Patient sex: M
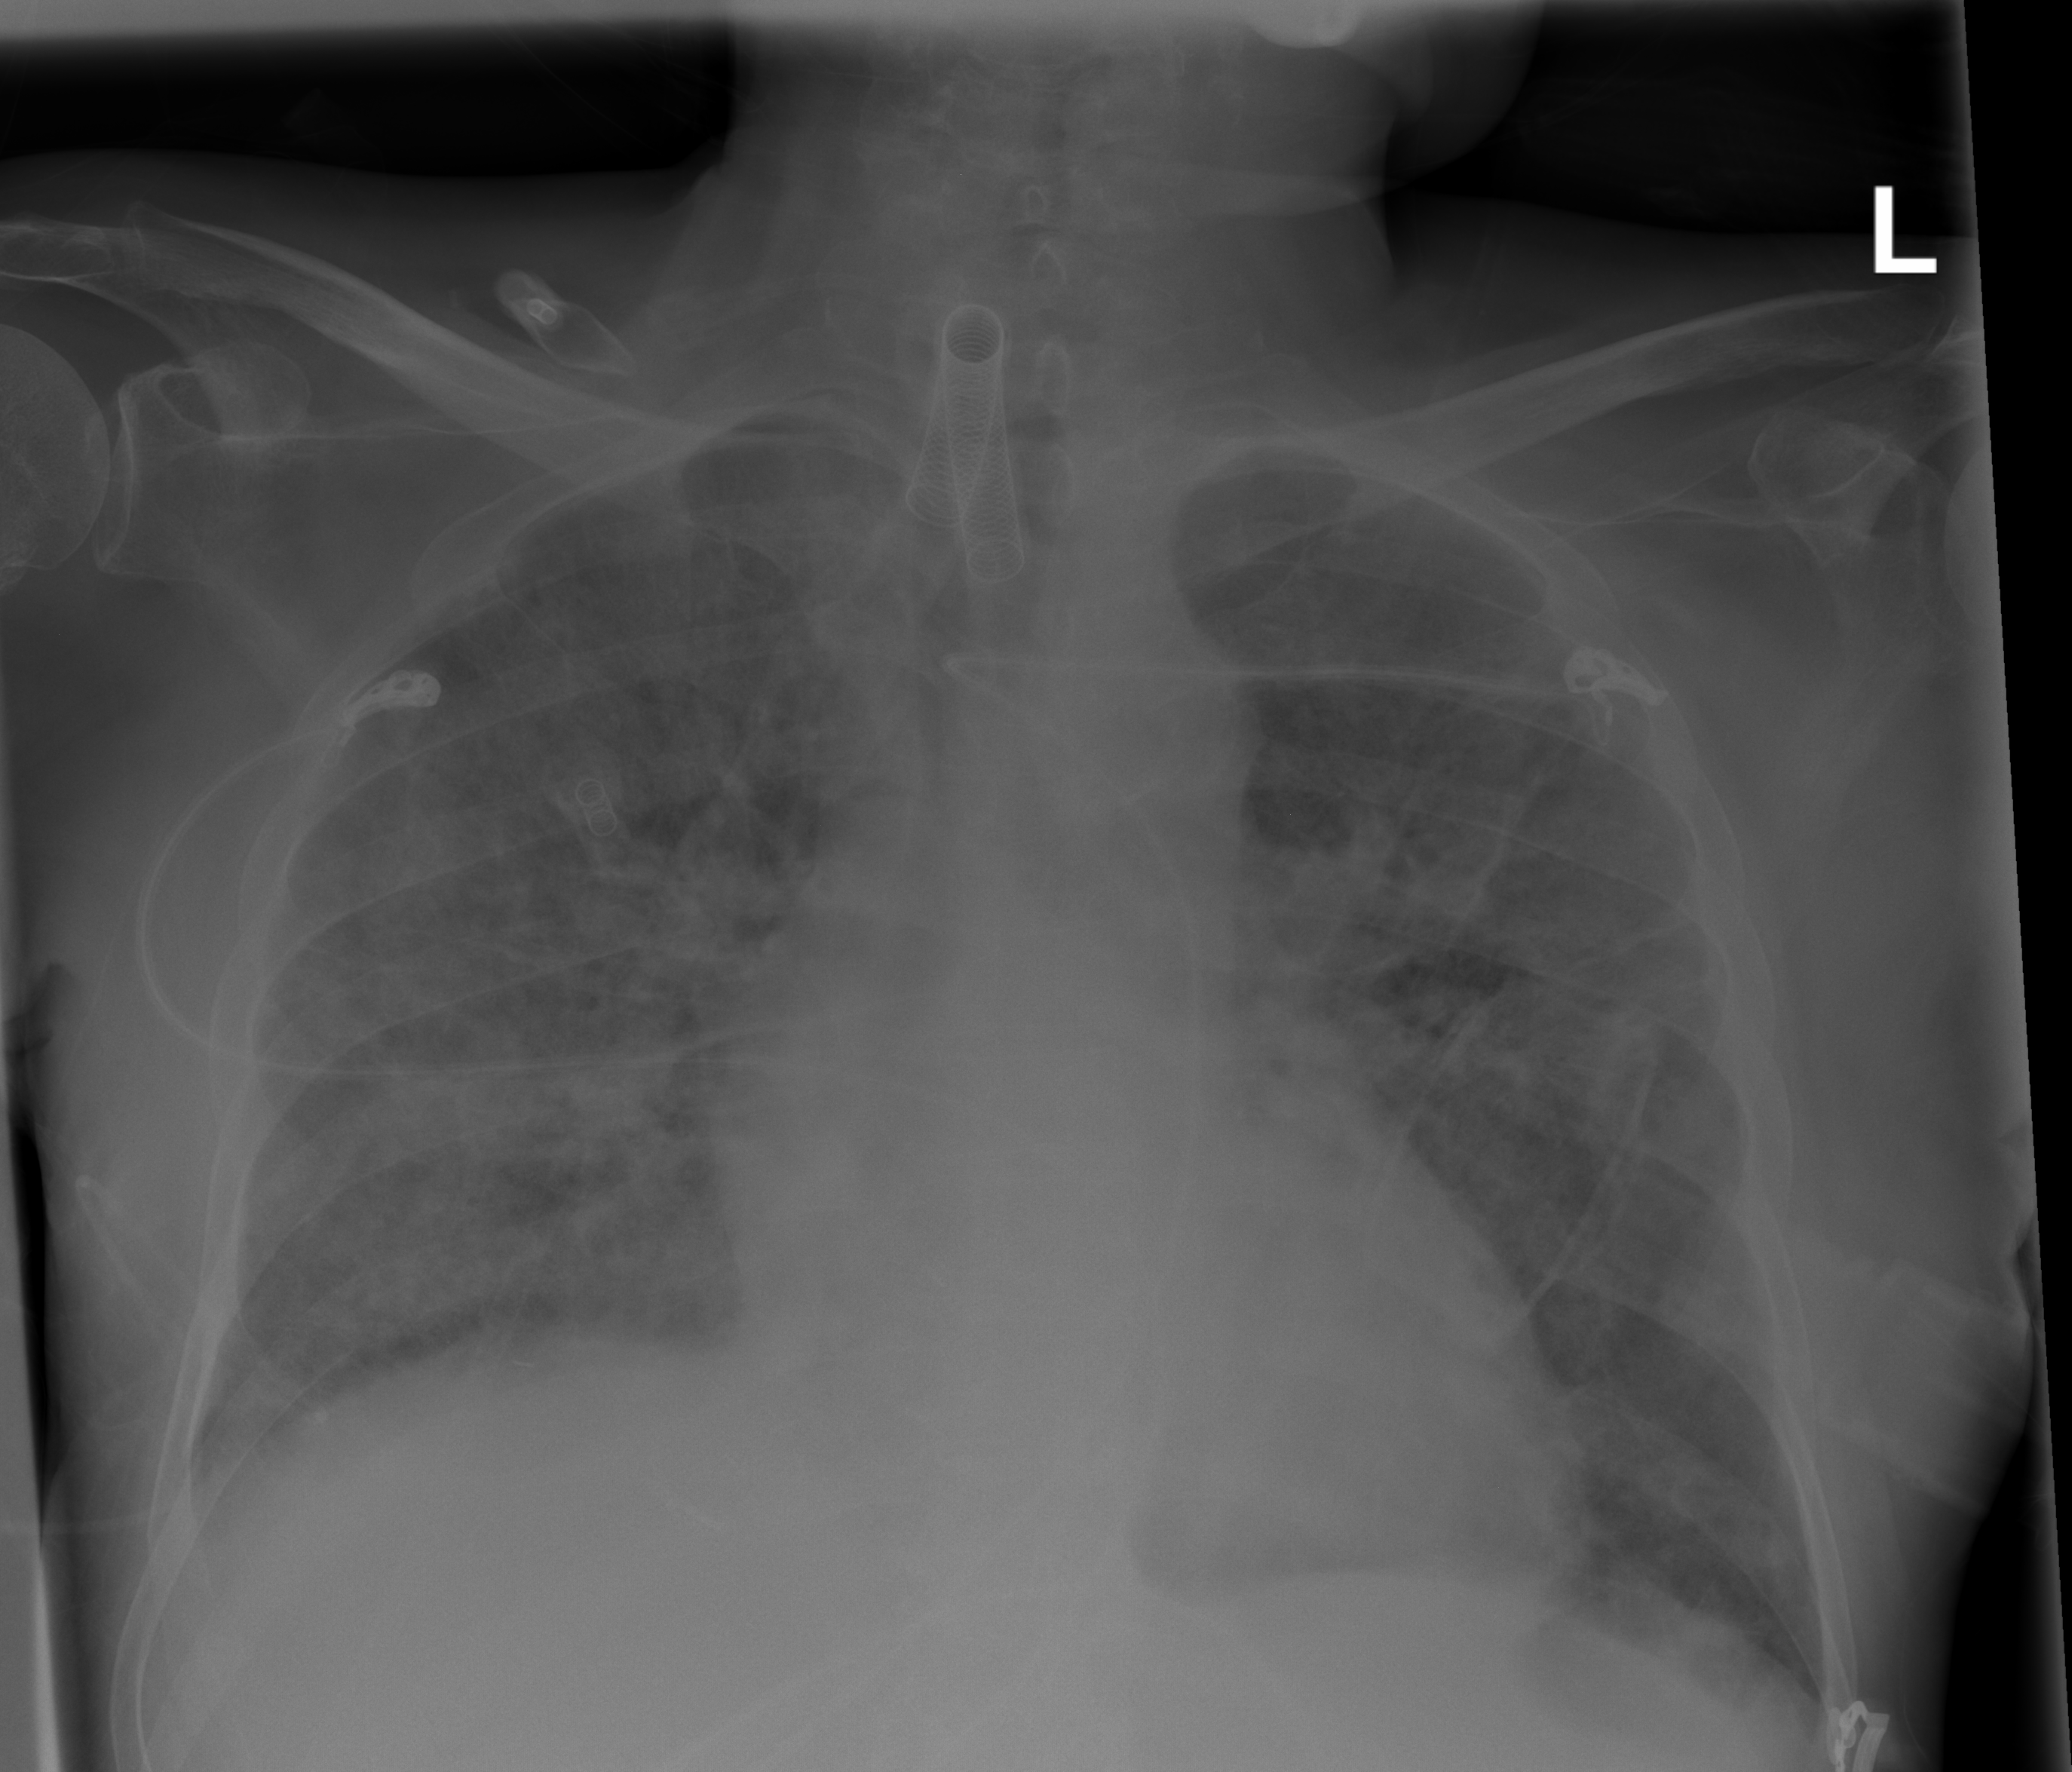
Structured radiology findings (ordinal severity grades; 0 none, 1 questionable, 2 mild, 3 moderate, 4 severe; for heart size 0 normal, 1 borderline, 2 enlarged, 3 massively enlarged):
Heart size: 0
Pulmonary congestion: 2
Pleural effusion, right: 2
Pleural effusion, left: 0
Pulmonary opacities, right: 3
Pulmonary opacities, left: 2
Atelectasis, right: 0
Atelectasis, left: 0